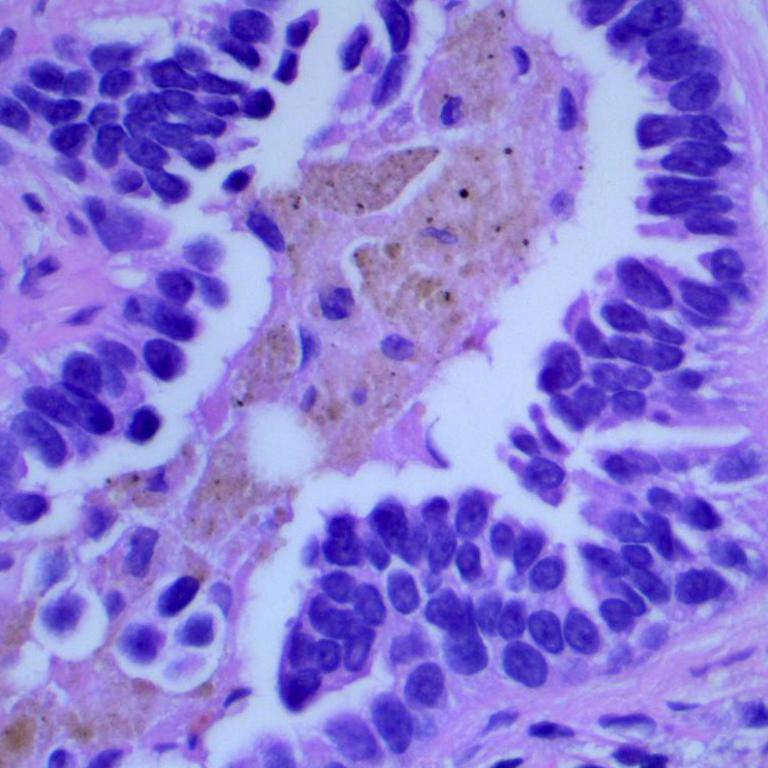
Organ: lung
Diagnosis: adenocarcinomas